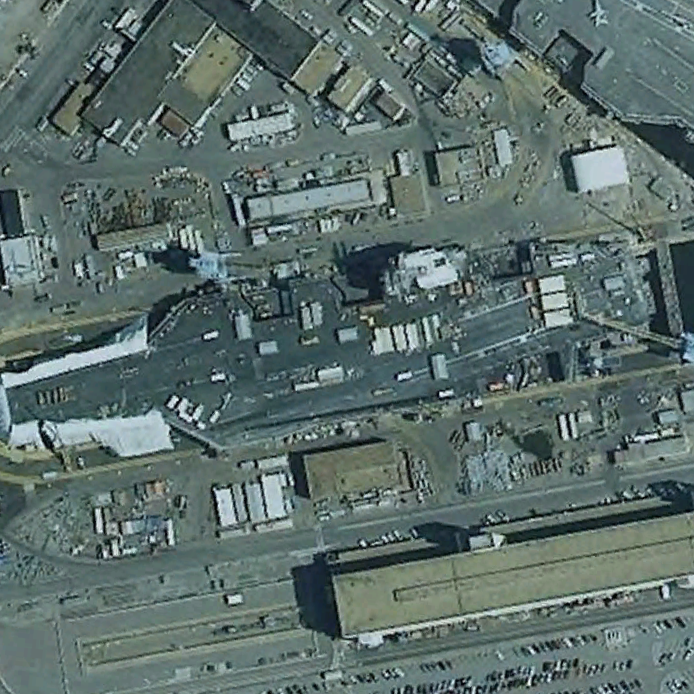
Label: aircraft_carrier